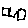
Label: square